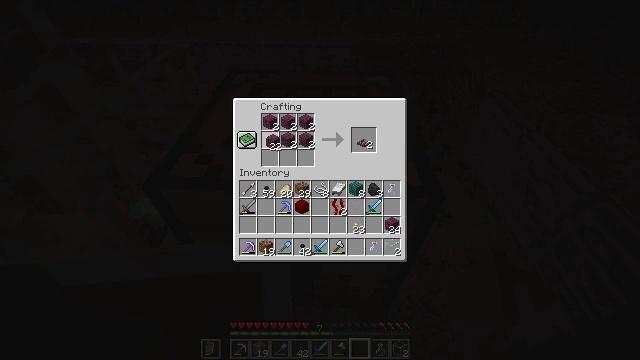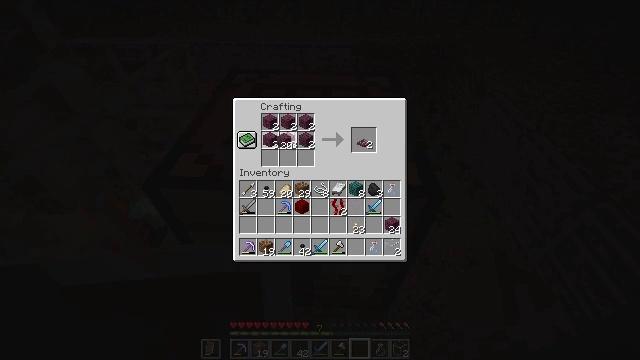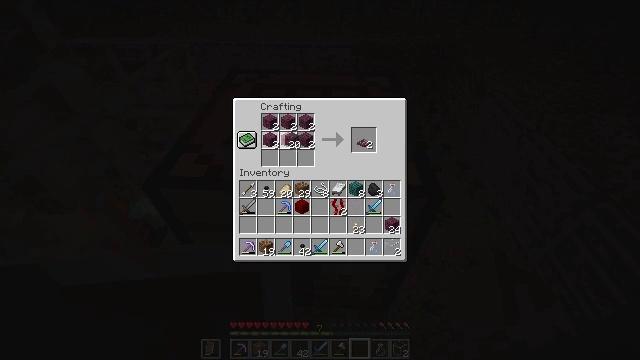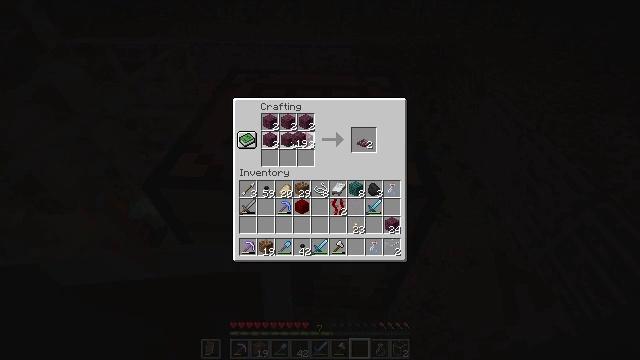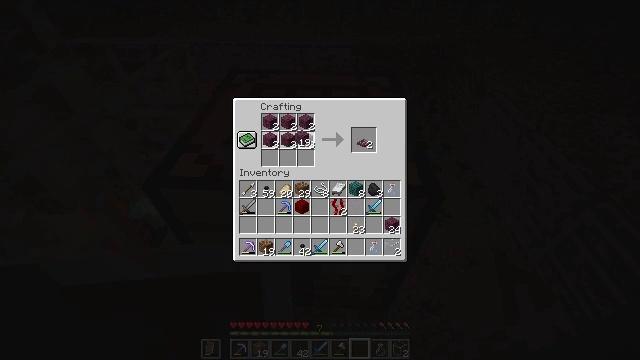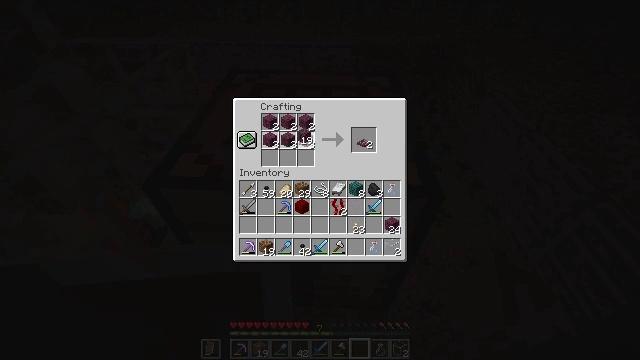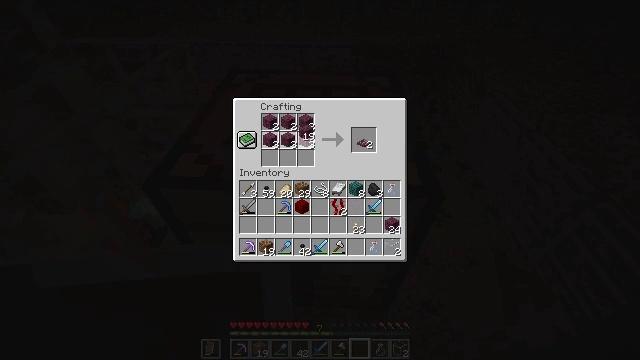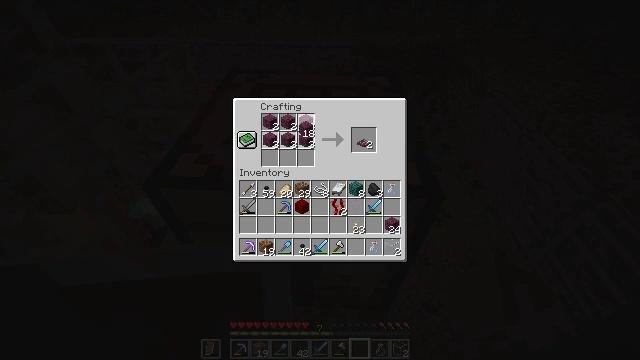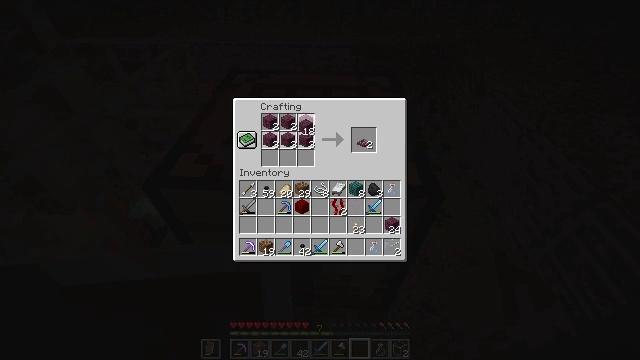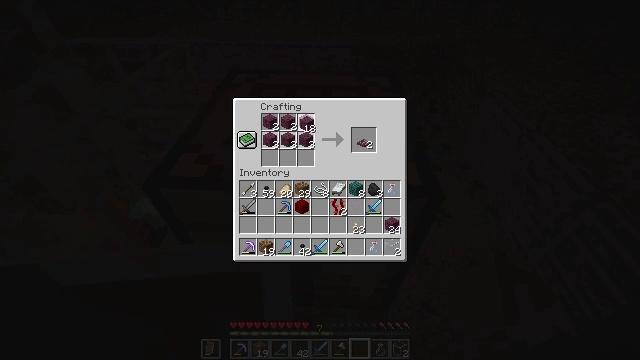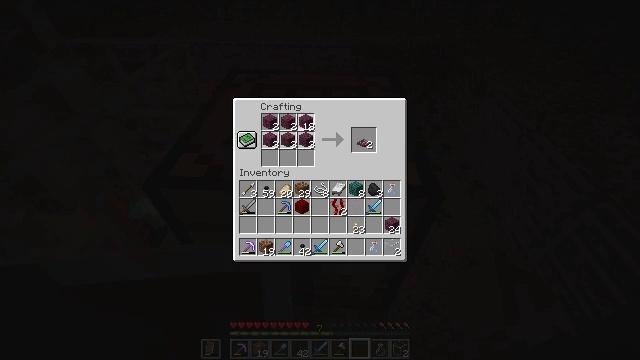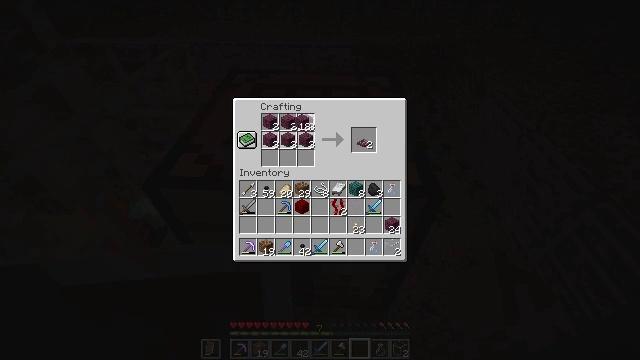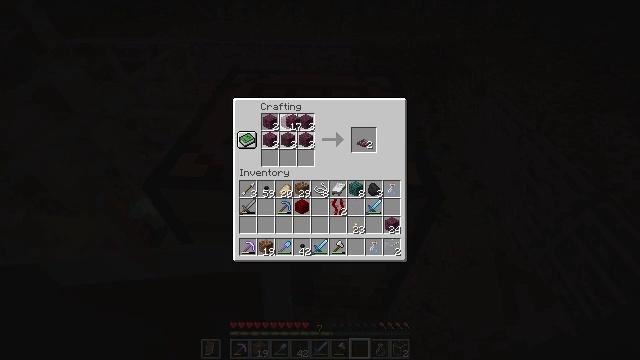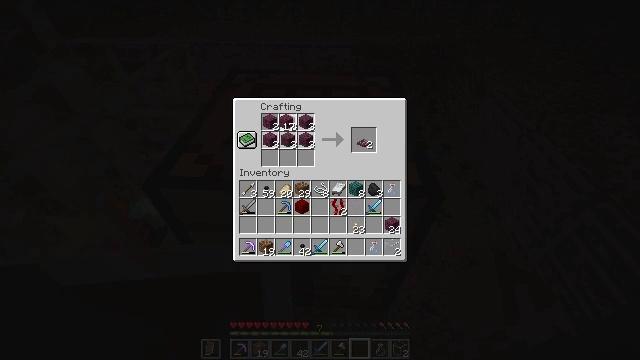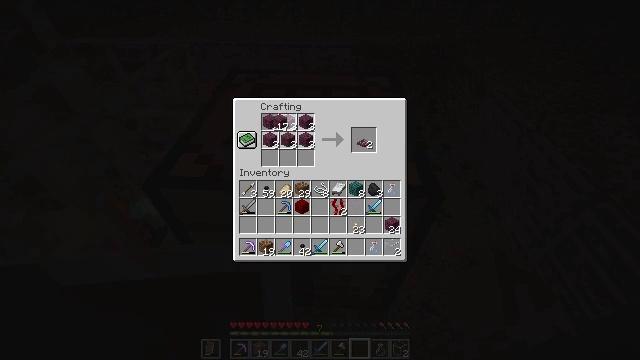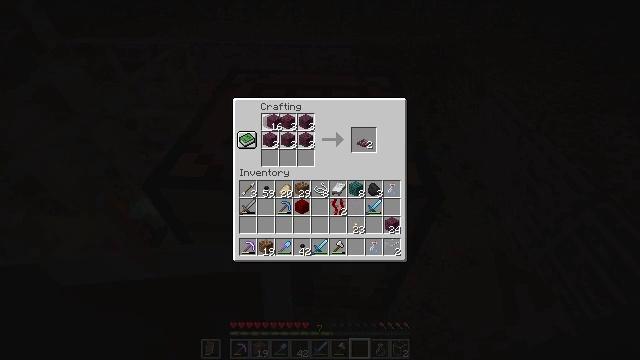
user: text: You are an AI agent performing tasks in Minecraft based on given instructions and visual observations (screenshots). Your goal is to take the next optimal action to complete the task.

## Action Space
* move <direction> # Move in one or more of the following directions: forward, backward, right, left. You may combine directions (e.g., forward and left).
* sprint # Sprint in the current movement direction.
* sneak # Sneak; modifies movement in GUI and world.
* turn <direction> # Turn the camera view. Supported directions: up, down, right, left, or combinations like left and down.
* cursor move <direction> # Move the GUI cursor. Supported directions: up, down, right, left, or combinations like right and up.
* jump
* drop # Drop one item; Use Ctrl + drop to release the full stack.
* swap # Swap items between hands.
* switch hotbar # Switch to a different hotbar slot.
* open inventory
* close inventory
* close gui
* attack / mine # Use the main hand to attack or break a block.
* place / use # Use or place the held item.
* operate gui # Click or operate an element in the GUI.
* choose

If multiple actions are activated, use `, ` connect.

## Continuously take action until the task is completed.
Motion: motion action
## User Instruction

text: Craft a crimson trapdoor using planks.
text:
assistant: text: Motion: cursor move right, choose
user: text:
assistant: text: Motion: cursor move right, choose
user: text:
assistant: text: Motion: cursor move right, choose
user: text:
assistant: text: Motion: choose
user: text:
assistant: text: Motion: choose
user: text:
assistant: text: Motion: choose
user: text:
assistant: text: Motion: choose
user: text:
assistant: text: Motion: choose
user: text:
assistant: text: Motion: choose
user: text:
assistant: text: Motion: choose
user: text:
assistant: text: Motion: choose
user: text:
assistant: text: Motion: cursor move left, choose
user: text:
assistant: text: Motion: cursor move left, choose
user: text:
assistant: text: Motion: choose
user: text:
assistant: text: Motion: choose
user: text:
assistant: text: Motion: choose
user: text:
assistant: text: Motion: choose
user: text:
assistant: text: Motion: choose
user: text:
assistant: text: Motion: choose
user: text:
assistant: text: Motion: cursor move down
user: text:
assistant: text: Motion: no_op
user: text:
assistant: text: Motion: choose
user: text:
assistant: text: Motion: choose
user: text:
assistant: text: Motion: choose
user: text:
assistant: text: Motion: cursor move right, choose
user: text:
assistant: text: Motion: cursor move right, choose
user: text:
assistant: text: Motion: choose
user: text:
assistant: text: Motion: choose
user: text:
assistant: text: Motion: choose
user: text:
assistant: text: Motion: choose